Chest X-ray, PA view. Patient: 32 years old, sex F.
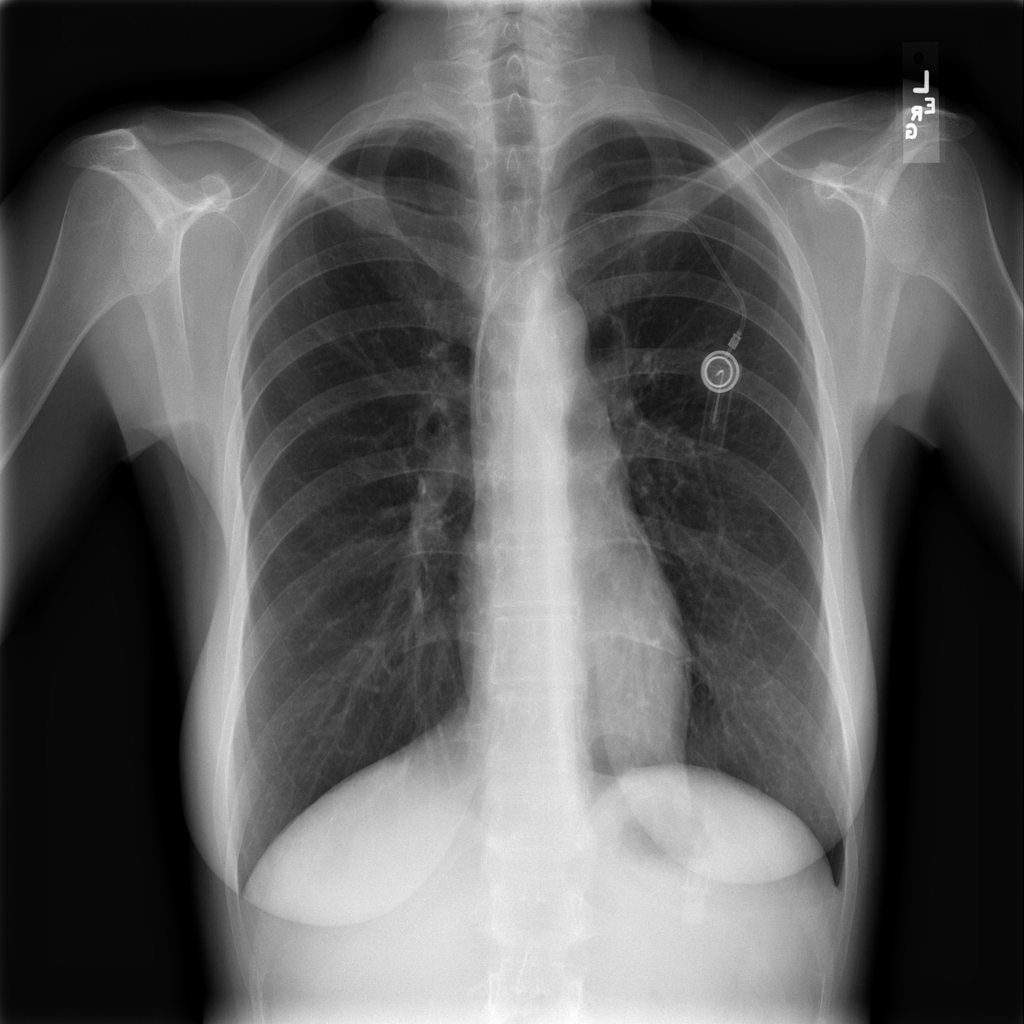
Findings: No Finding